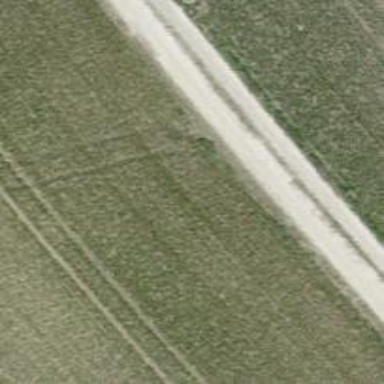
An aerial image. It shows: Gravel track road.